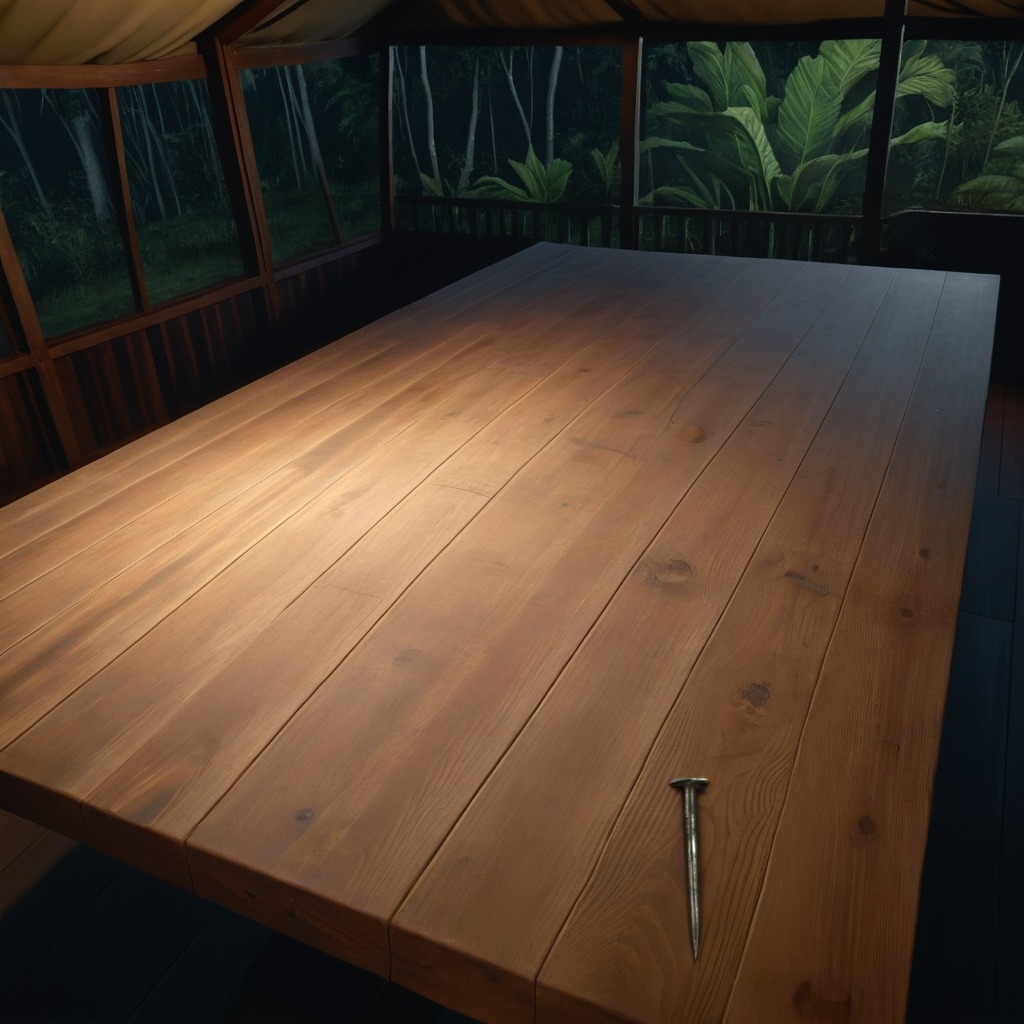
A iron nail lies on a clean wooden table inside a jungle field workshop tent at night.